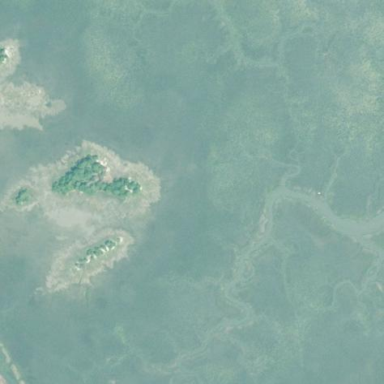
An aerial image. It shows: Saltmarsh wetland.